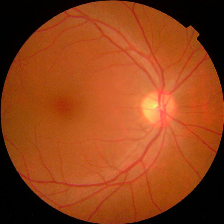
Diabetic retinopathy grade: No DR